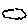
Label: cloud